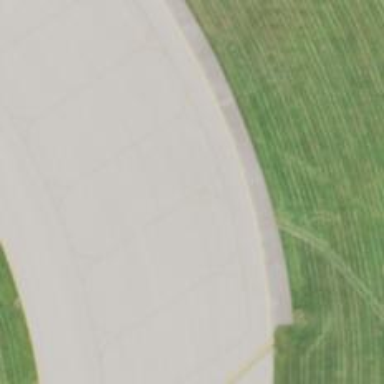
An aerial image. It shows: Image of taxiway at airport.